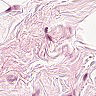
Metastatic tissue present: no